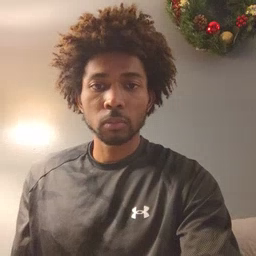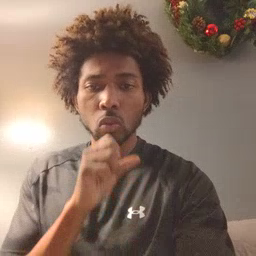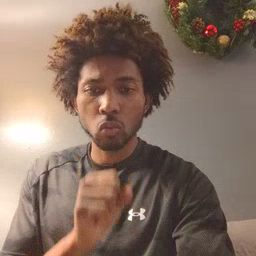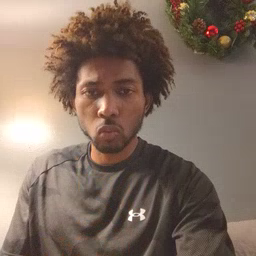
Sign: old